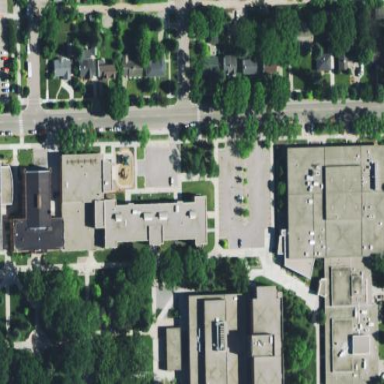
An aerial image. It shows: University building.